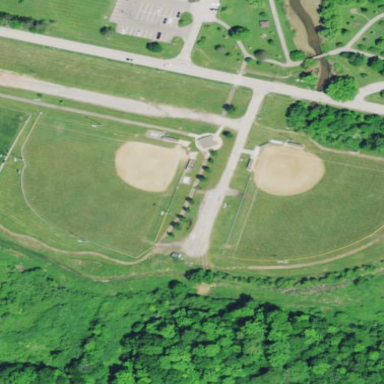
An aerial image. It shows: Baseball pitch for leisure land activities.